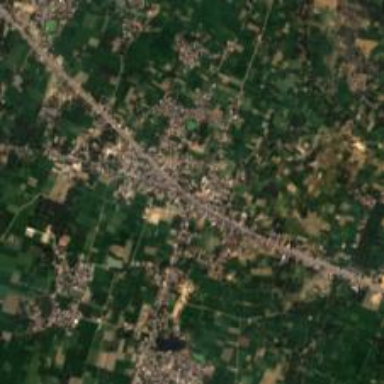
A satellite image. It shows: Village area.